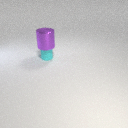
large purple metal cylinder above small cyan rubber cylinder